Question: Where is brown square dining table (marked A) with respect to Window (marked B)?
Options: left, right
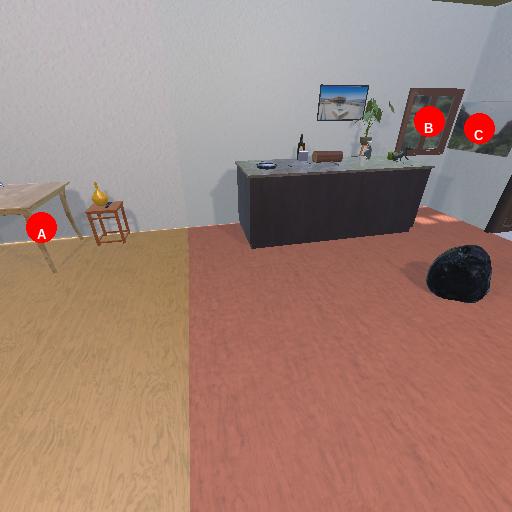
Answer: left